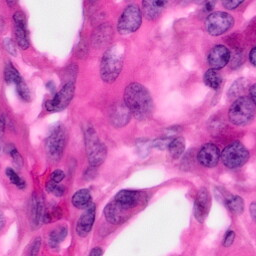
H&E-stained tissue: Pancreatic